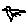
Label: bird